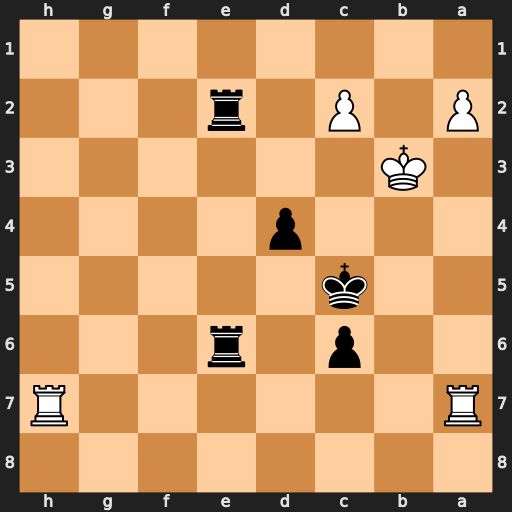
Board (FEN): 8/R6R/2p1r3/2k5/3p4/1K6/P1P1r3/8
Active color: b
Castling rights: -
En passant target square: -
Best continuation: R6e3+ Kb2 Rc3